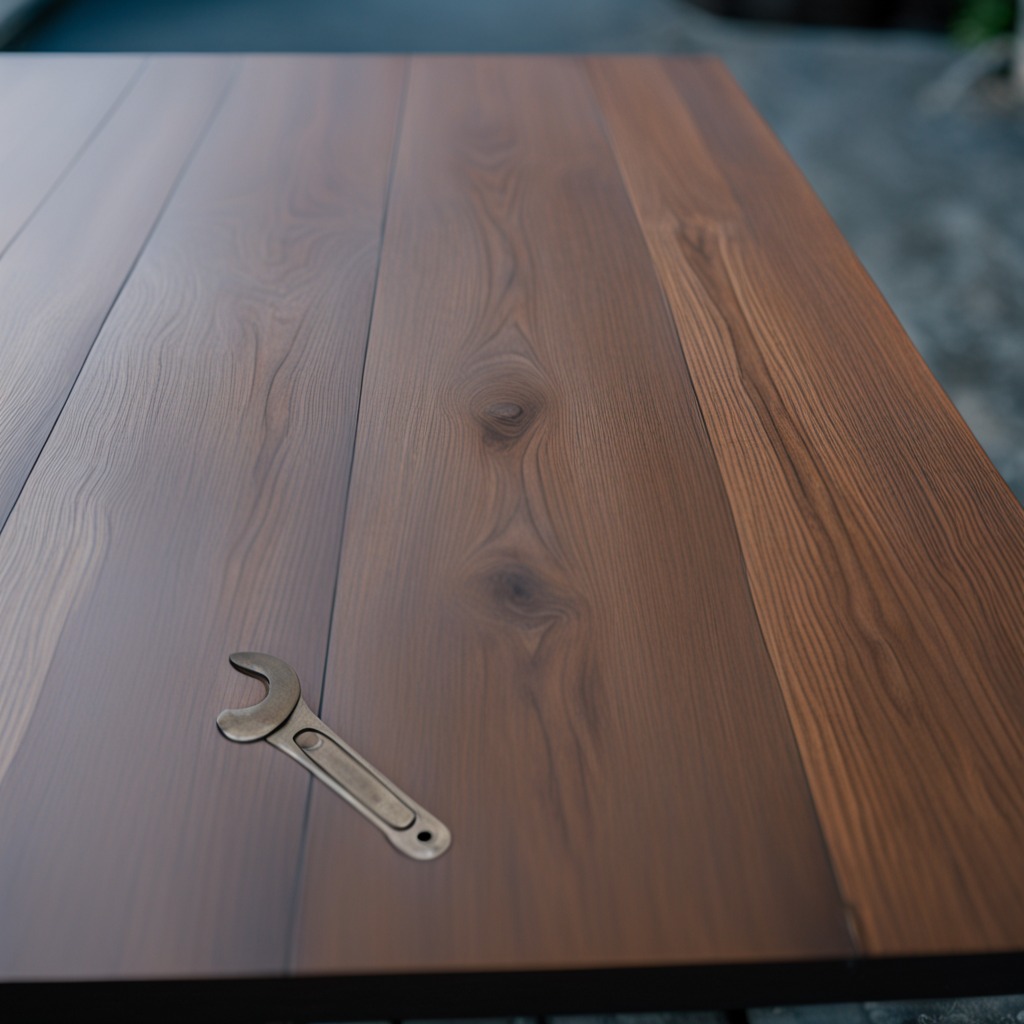
An wrench lies on a table with faint burn marks in a small garage at twilight.